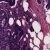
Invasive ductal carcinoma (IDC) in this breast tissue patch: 1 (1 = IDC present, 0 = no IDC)